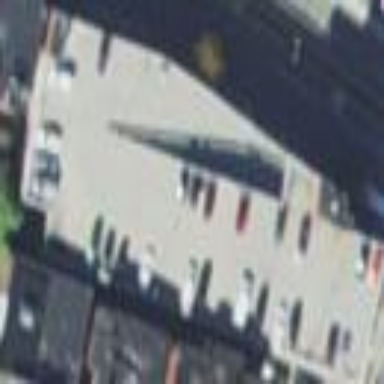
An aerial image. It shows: Parking garage.